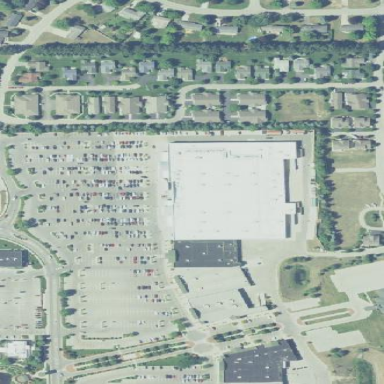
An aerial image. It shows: Building that houses supermarket.